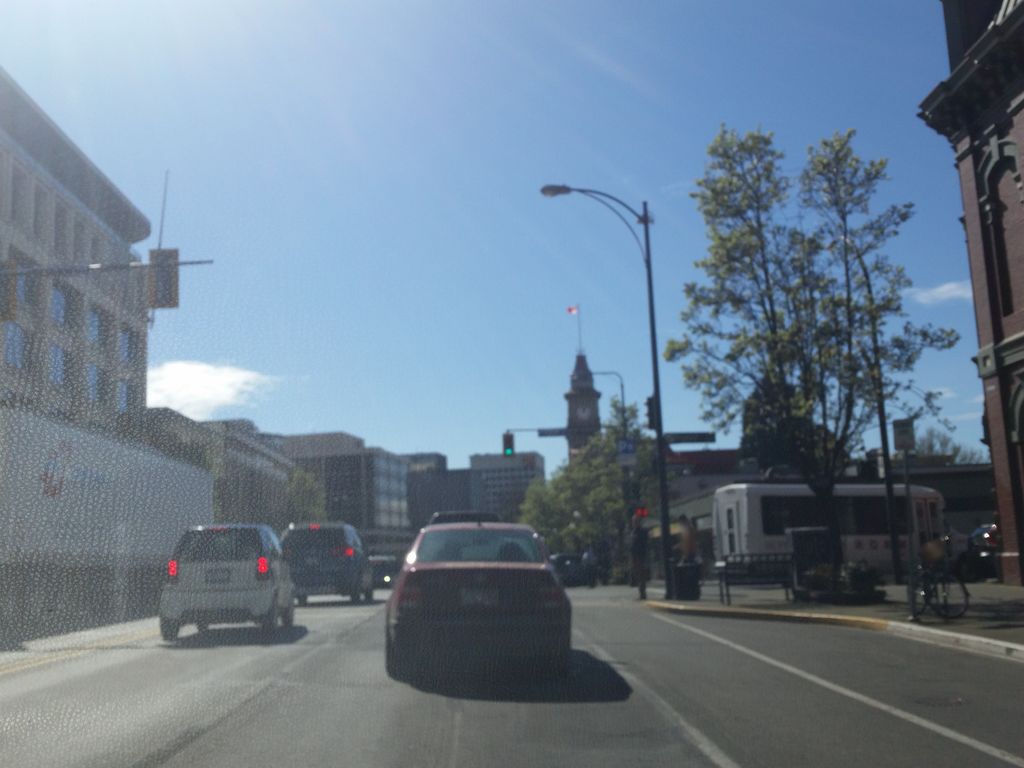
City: victoria